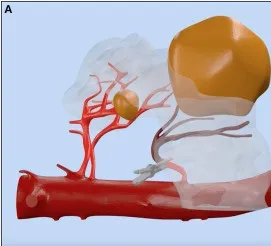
Vascular anatomy of our case with focus on the main renal arteries feeding the left-sided portion of the horseshoe kidney (HSK) and on the clamping strategy adopted by the surgeon. A selective delayed clamping strategy was performed for resection of the larger renal mass (A,B) while a clampless strategy was chosen for resection of the smaller renal mass. A linked video clip is available scanning the QR code on the right side of the image. For Apple users: open the Camera app from your devices. Hold your device so that the QR code appears in the Camera app's viewfinder. Your device recognizes the QR code and shows a notification. Tap the notification to open the link associated with the QR code. For Android users: download a QR code scanner app and follow the above instructions.
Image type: radiology (ct)